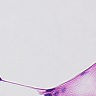
Metastatic tissue present: no